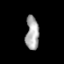
Tissue: prostate
Cell type: T cells
Senescence score: 0.7049
Nuclear area (px): 439
Mean DAPI intensity: 166.549